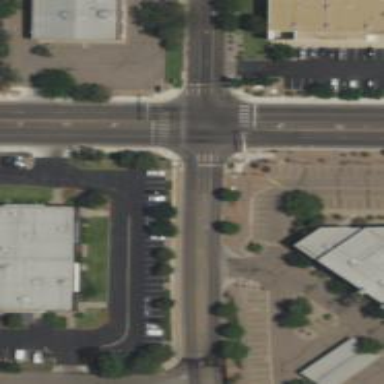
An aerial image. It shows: Marked uncontrolled crossing on the road.